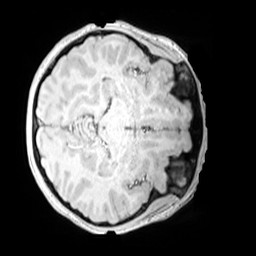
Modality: MP2RAGE
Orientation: axial
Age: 11
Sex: female
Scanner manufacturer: siemens
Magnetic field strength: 3 T
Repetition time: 4 s
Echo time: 0.00303 s